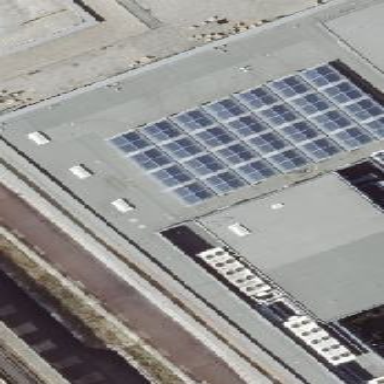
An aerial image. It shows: Building with glass roof.